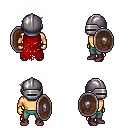
a pixel art fantasy rpg character, male body template, human, tanned skin, red tattered cape, teal pants, light blonde pixie cut hairstyle, metal helm, gold gloves, maroon shoes, shield, four views (front, back, left, right), 2x2 character sprite sheet, small pixel art, hard edges, no anti-aliasing